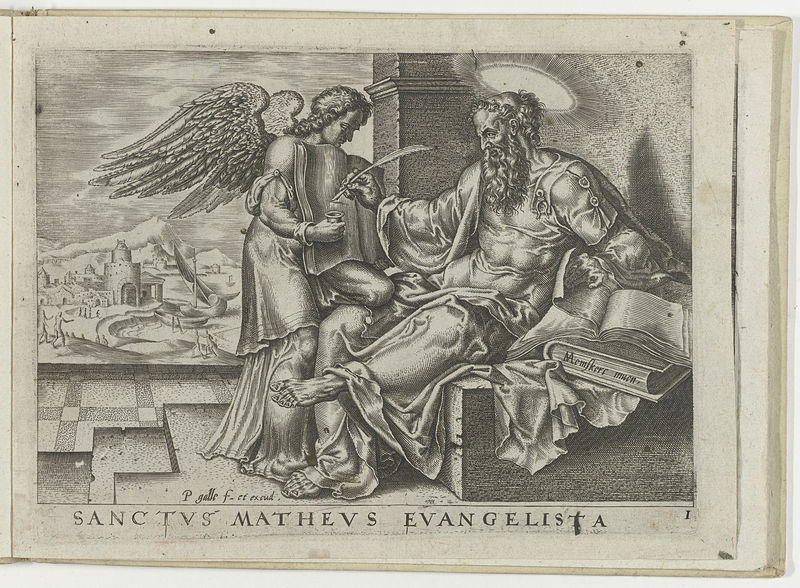
Titel: De H. Mattheus
Künstler: Philips Galle
Standort: Amsterdam
Institution: Rijksmuseum
Schlagwörter: feder, renaissance, engel, buch, stich, tinte, kupferstich, markus, evangelist